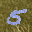
Label: 5